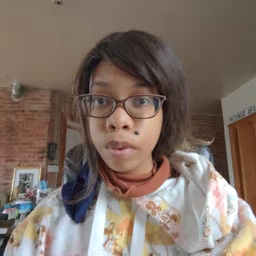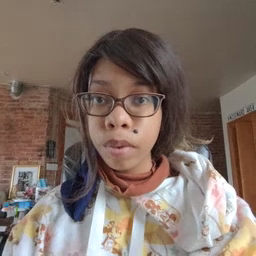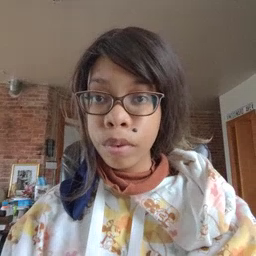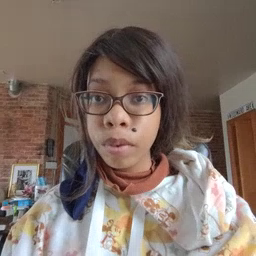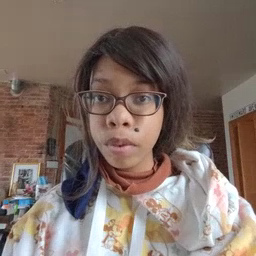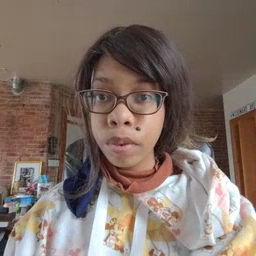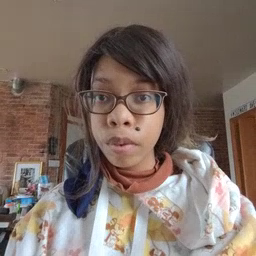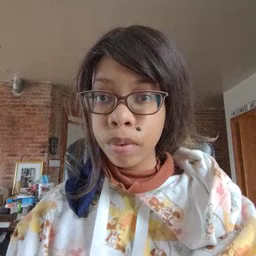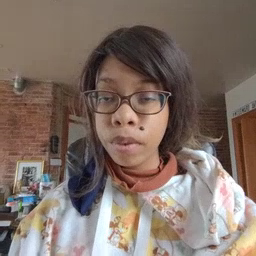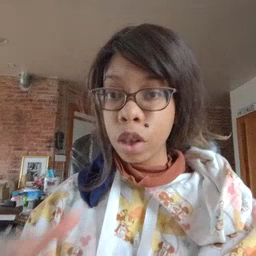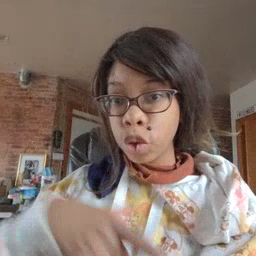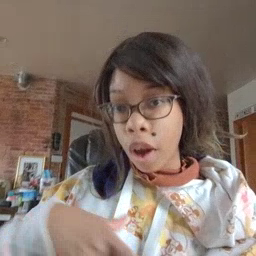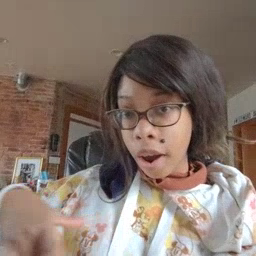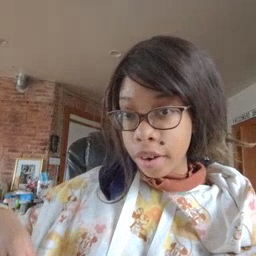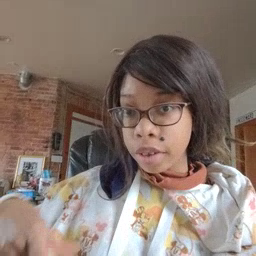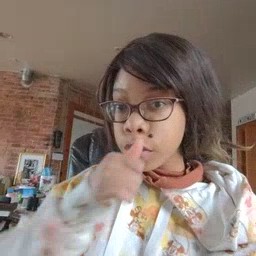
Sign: underwear